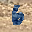
Label: 6